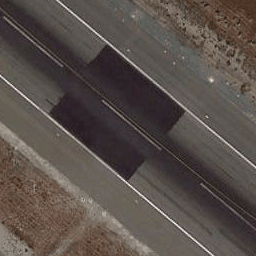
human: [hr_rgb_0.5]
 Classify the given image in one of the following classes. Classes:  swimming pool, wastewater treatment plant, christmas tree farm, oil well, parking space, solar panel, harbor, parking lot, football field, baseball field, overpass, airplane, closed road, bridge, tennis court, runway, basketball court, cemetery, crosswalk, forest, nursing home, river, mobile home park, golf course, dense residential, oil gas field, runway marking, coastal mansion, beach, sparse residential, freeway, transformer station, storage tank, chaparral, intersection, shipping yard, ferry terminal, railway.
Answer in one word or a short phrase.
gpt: runway